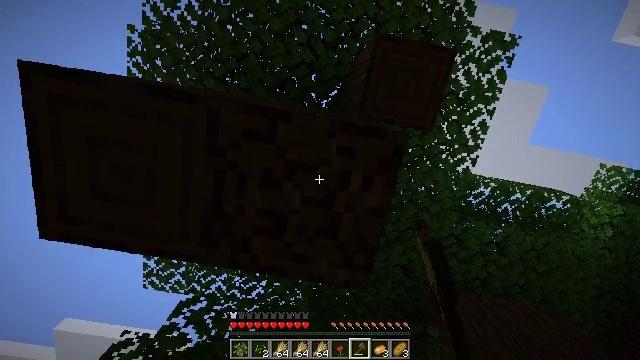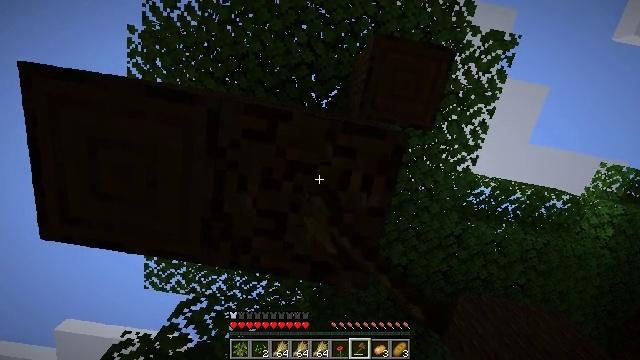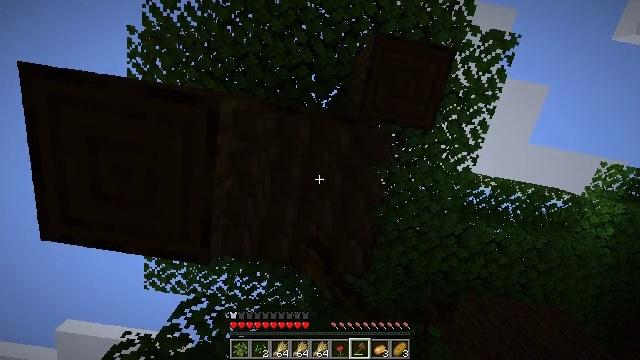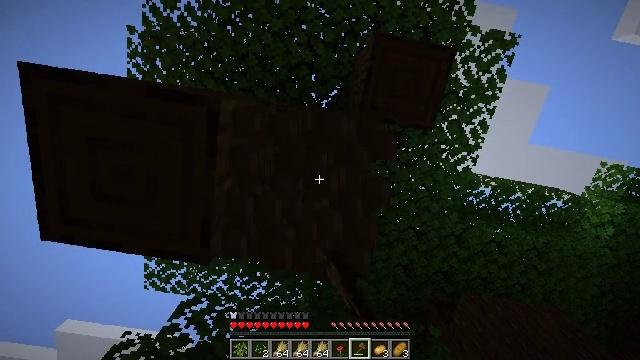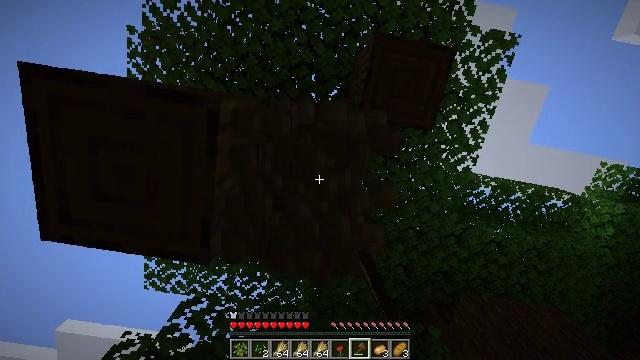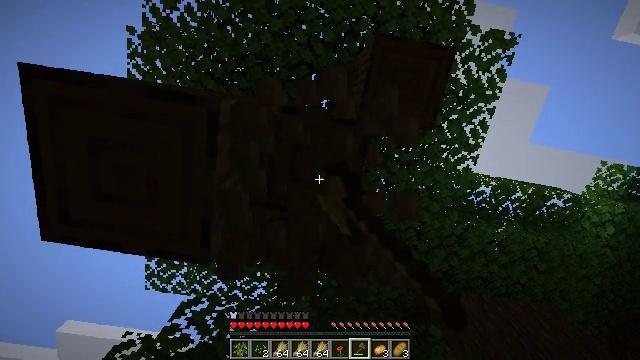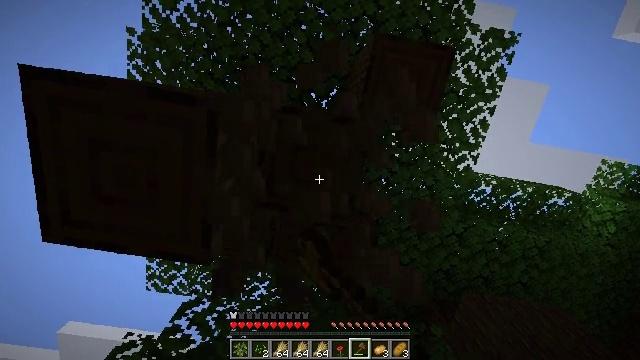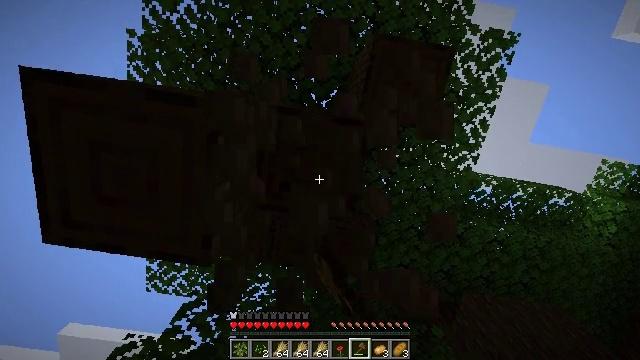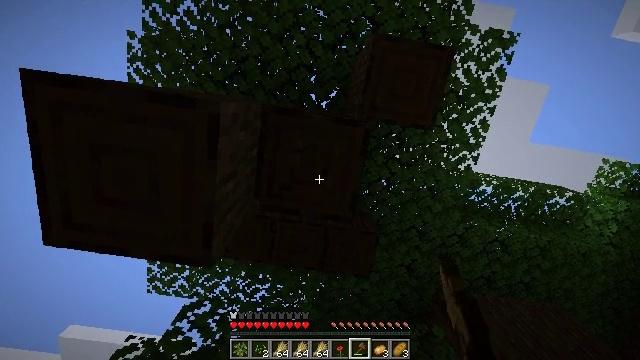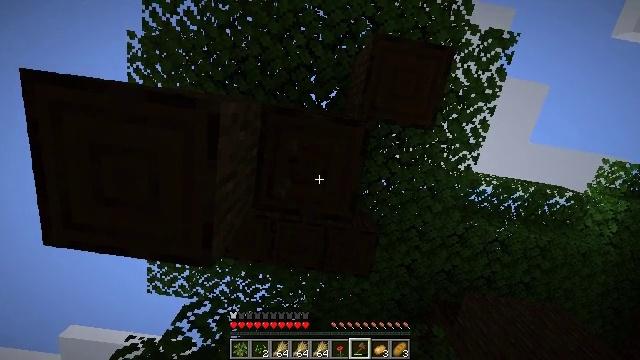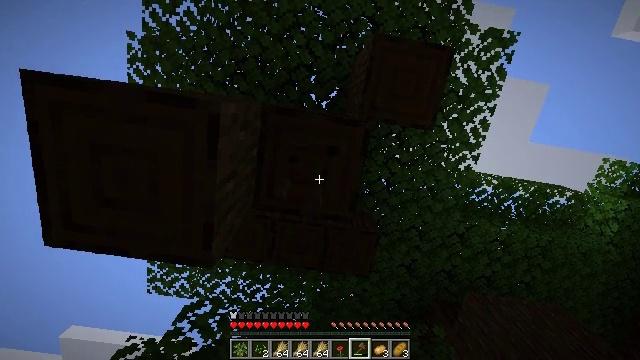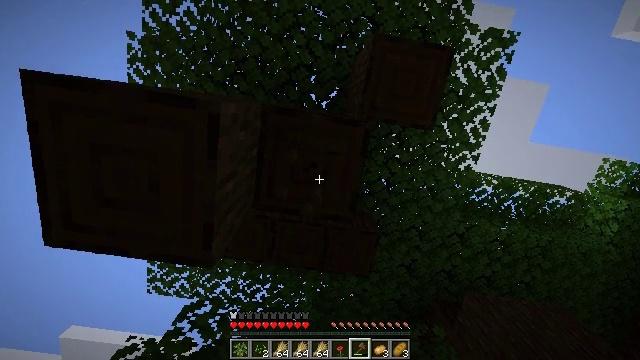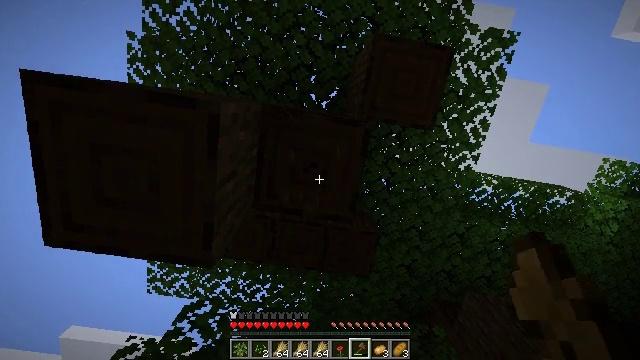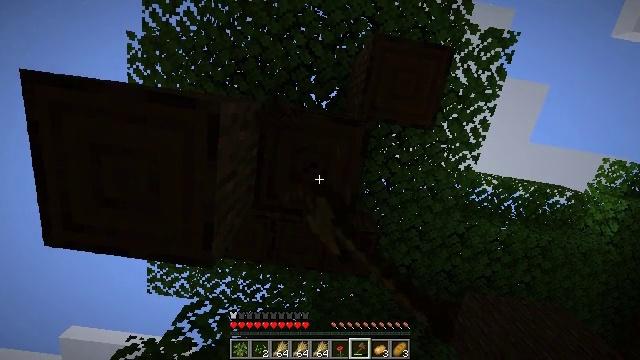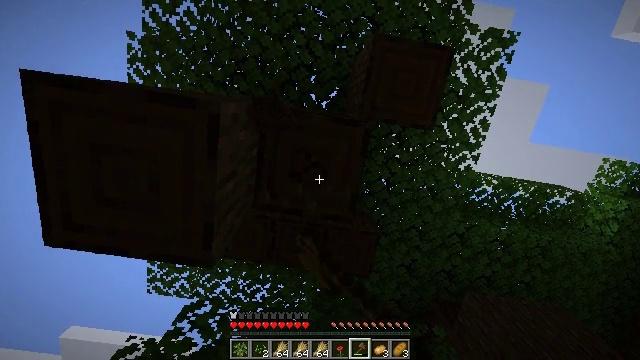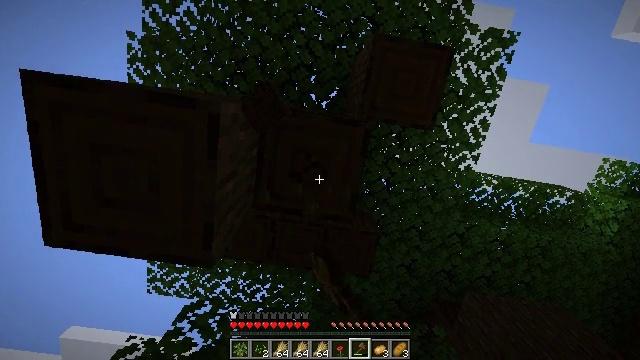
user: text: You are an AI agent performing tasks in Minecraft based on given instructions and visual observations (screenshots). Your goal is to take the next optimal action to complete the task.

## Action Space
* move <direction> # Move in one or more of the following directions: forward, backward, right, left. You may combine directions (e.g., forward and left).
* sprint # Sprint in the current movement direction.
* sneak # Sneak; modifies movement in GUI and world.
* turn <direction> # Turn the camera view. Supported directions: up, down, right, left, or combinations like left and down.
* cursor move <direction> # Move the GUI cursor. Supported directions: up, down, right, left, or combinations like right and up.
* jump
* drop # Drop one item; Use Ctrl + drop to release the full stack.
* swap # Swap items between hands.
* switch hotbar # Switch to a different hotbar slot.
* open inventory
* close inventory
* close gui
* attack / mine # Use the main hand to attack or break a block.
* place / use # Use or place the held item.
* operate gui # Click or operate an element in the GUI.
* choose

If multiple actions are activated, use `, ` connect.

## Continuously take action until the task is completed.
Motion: motion action
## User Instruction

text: Chop down the dark oak log.
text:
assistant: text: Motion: attack / mine
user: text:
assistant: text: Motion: attack / mine
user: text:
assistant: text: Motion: attack / mine
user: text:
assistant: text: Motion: attack / mine
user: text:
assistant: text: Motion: attack / mine
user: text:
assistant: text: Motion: attack / mine
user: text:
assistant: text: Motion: attack / mine
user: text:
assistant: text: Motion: attack / mine
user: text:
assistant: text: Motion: attack / mine
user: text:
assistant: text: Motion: attack / mine
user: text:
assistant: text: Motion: attack / mine
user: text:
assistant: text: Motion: attack / mine
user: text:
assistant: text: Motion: attack / mine
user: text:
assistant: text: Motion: attack / mine
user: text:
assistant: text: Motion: attack / mine
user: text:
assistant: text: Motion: attack / mine
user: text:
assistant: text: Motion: attack / mine
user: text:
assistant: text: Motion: attack / mine
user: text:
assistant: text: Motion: attack / mine
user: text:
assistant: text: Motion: attack / mine
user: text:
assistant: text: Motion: attack / mine
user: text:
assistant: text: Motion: attack / mine
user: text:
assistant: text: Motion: attack / mine
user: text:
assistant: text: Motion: attack / mine
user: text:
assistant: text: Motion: attack / mine
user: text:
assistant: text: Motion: attack / mine
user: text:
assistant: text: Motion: attack / mine
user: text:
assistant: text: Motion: attack / mine
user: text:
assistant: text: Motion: attack / mine
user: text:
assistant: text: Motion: attack / mine